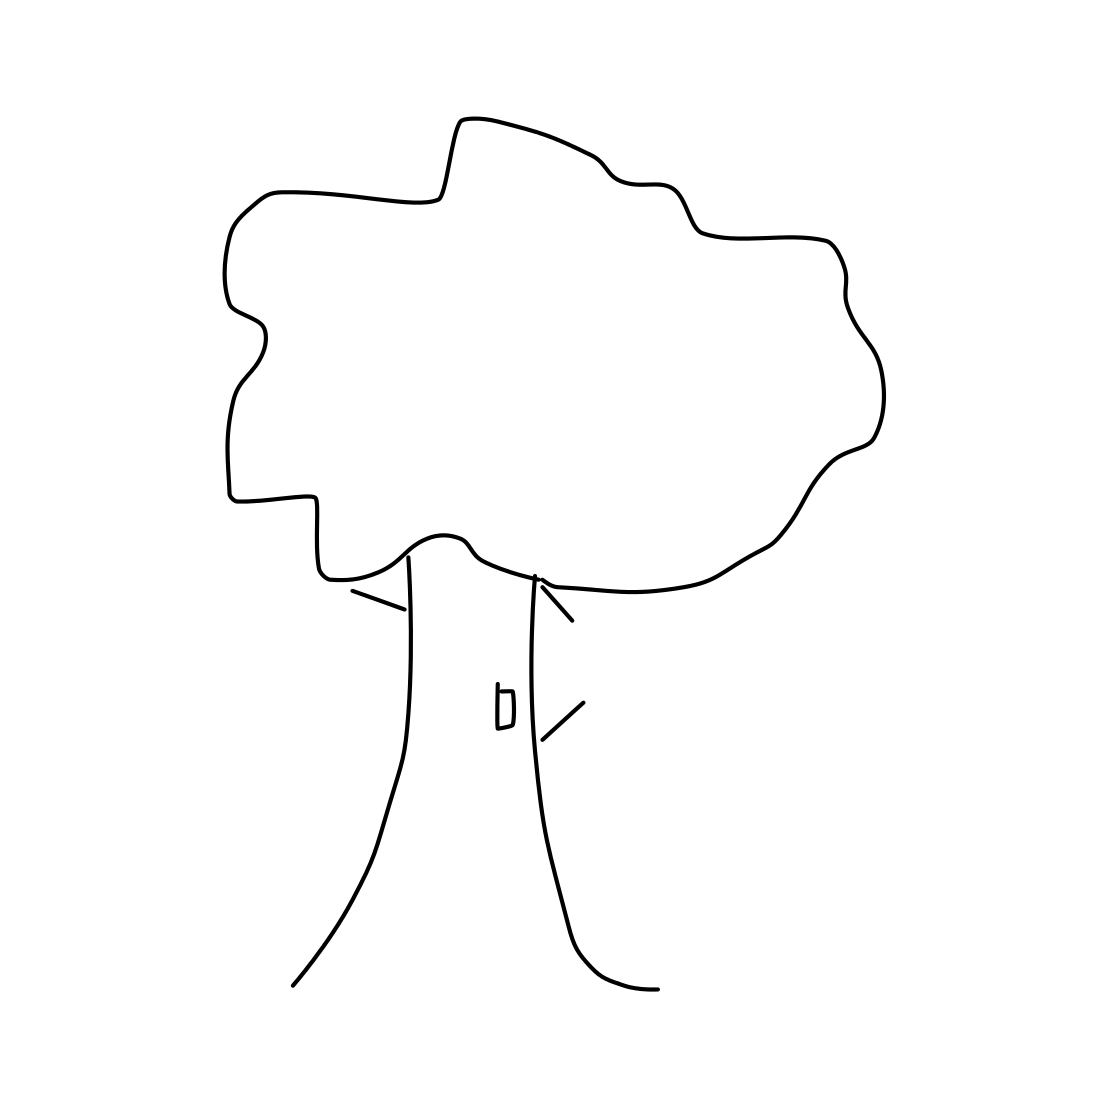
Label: tree